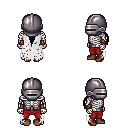
a pixel art fantasy rpg character, male body template, skeleton, white tattered cape, red pants, black ponytail hairstyle, metal helm, leather bracers, brown shoes, four views (front, back, left, right), 2x2 character sprite sheet, small pixel art, hard edges, no anti-aliasing